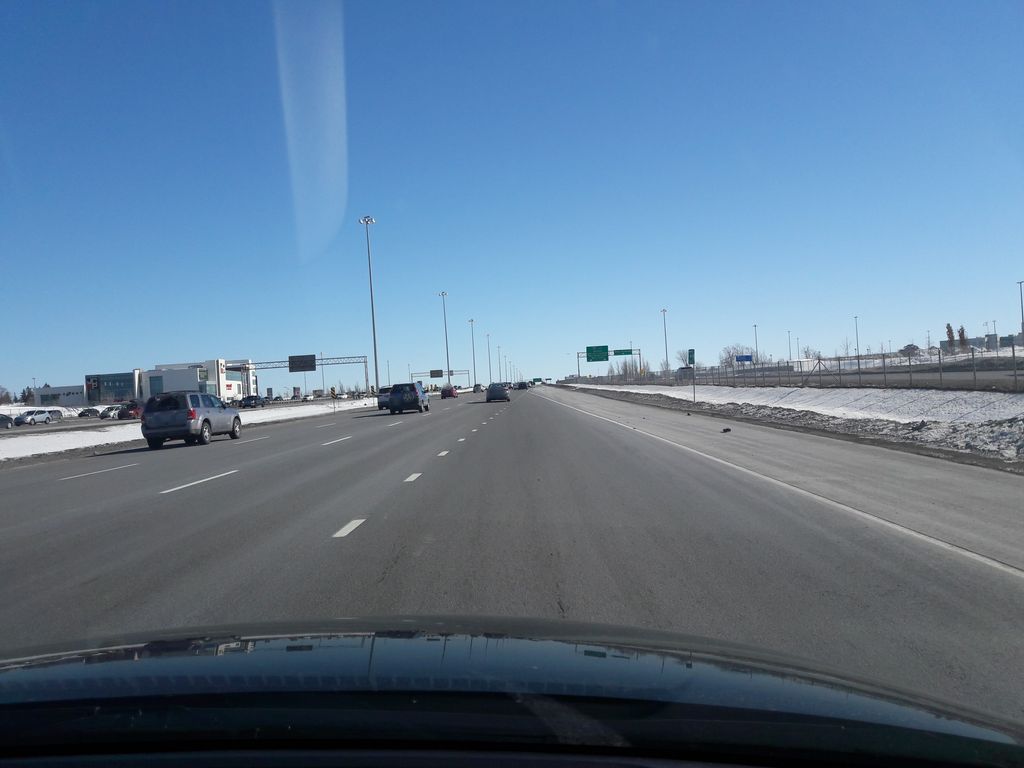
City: montreal